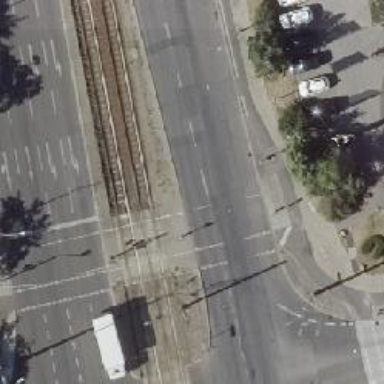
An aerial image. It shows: Tram crossing on the railway.